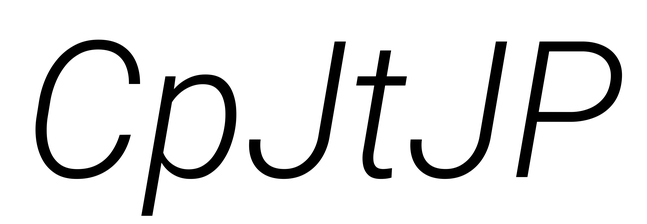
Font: Roboto-Italic_Light_Italic